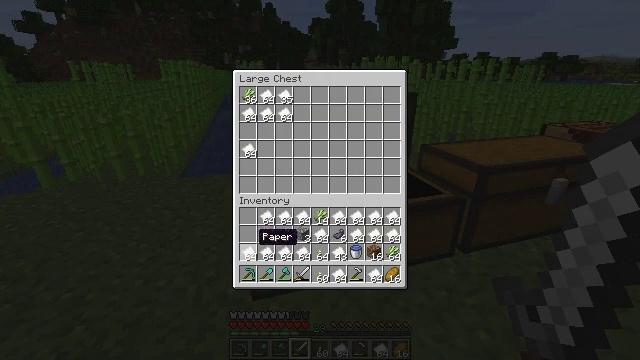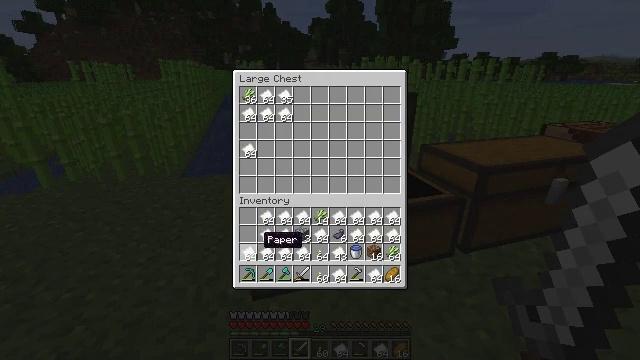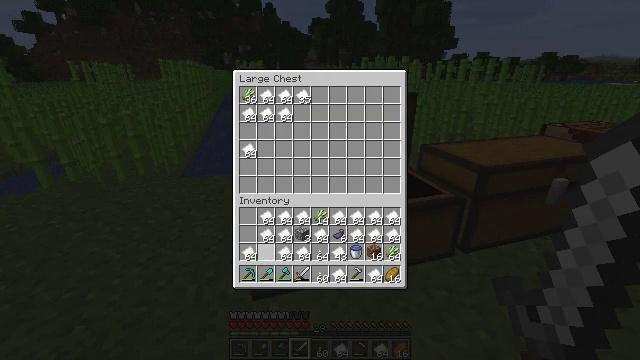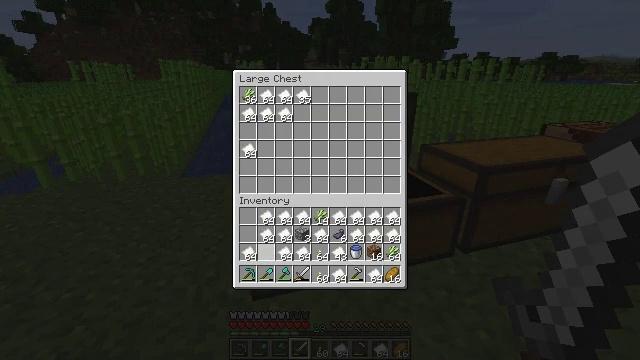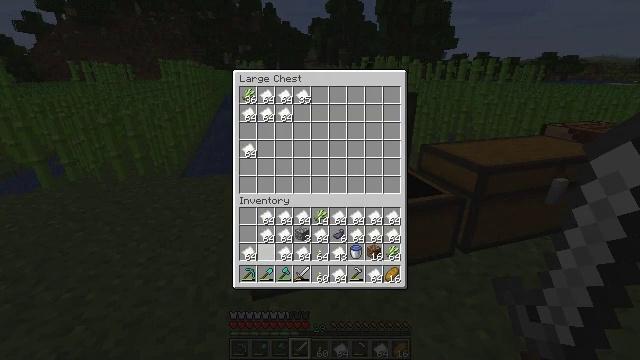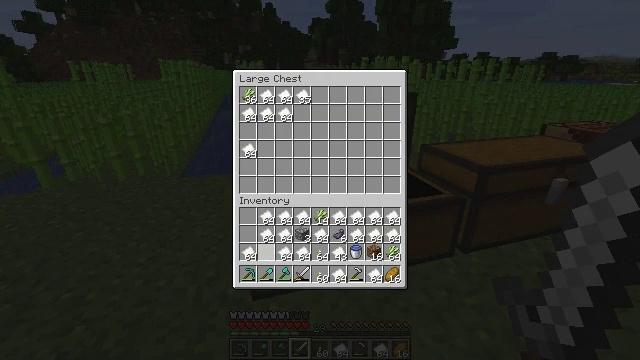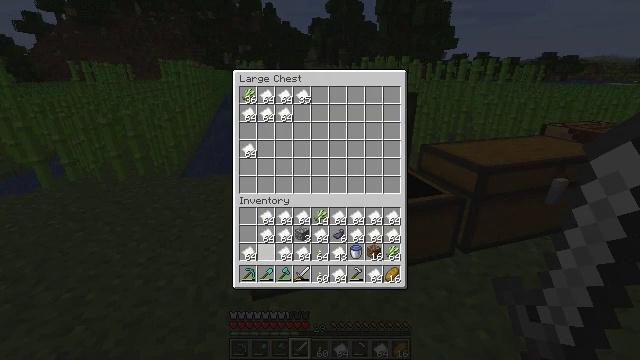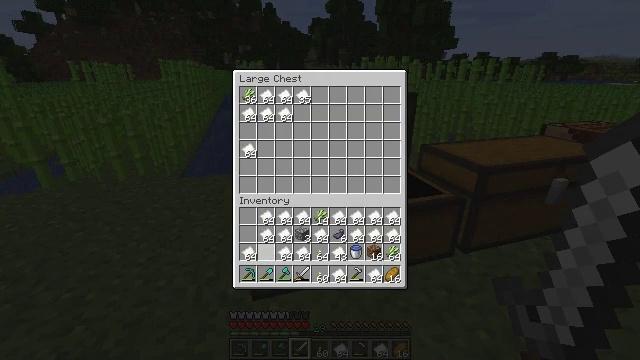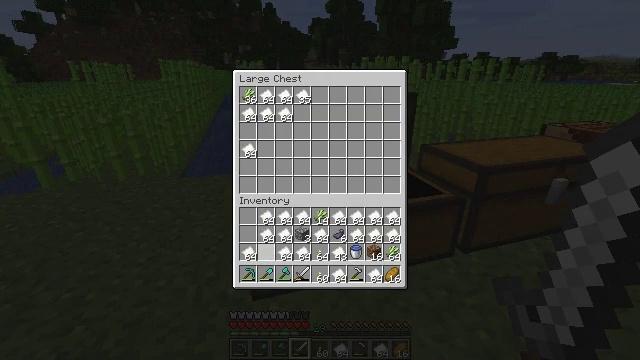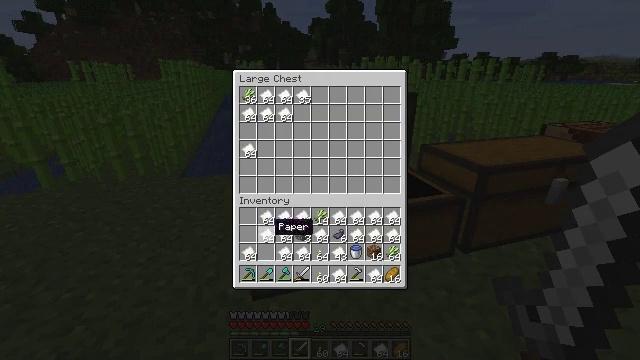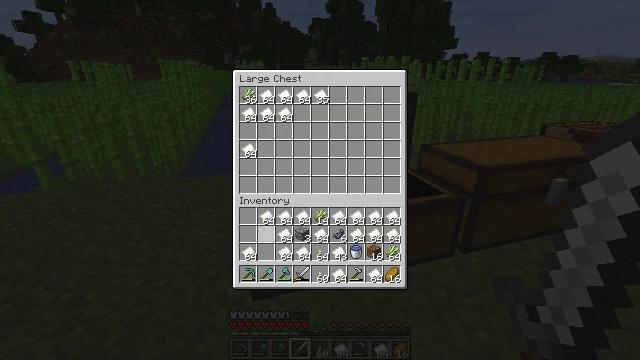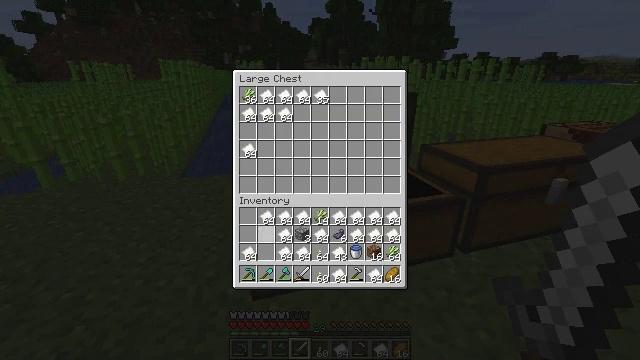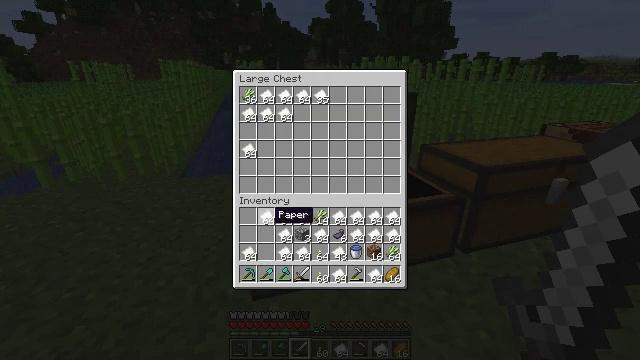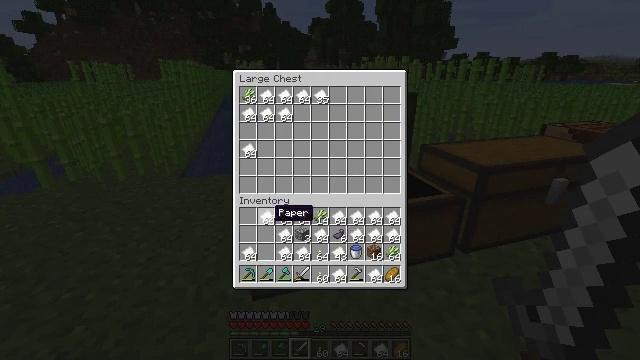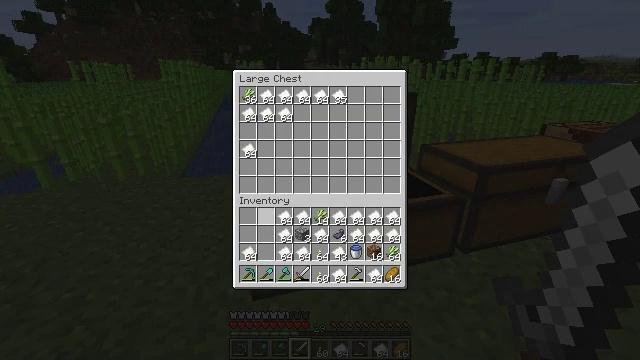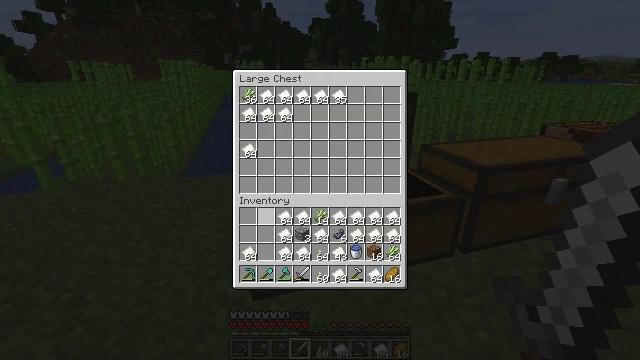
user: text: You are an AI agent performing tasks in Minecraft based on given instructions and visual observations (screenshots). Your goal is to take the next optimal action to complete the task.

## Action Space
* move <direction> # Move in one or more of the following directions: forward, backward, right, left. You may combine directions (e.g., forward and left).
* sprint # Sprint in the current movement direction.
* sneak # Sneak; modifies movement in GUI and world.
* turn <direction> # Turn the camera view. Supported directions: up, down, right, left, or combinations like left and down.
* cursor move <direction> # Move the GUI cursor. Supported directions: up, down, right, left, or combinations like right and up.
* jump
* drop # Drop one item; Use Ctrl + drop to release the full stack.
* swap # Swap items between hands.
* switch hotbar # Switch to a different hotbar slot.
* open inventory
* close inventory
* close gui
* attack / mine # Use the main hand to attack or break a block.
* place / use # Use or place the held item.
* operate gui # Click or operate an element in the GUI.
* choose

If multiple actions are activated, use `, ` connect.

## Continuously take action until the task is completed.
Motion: motion action
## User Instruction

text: Use coal in a furnace to smelt cobblestone into stone.
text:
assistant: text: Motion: sneak
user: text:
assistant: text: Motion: sneak, choose
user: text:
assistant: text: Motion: sneak, choose
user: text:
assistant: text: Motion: sneak, choose
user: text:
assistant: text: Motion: sneak
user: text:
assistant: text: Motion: sneak, choose
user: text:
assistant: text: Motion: sneak, choose
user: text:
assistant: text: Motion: sneak, choose
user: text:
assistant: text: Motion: sneak, cursor move up
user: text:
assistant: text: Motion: sneak, choose
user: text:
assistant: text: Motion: sneak, choose
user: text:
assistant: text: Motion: sneak, cursor move up, choose
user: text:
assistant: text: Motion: sneak
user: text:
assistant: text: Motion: sneak, choose
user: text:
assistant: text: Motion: sneak, choose
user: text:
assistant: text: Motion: sneak
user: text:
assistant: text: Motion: sneak
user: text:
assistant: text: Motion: sneak, choose
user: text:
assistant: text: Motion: sneak, choose
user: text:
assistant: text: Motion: sneak, choose
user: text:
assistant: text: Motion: sneak, cursor move right
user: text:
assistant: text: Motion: sneak
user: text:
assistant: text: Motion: sneak, choose
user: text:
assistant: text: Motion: sneak, choose
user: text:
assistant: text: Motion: sneak, choose
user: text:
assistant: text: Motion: sneak
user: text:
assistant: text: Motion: sneak
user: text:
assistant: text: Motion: sneak, cursor move left
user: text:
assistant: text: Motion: sneak, cursor move down
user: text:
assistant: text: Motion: sneak, choose